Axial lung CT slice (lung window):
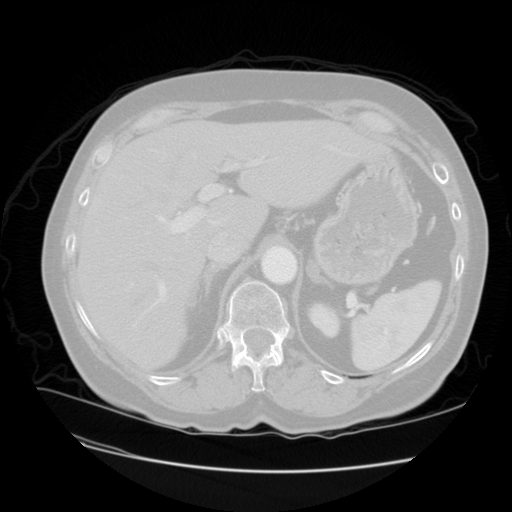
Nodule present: no